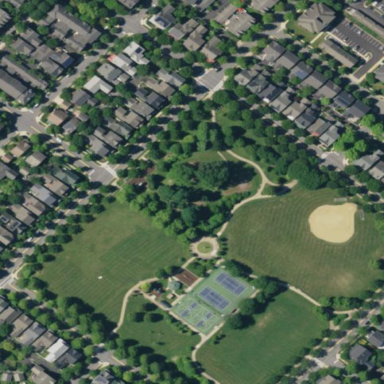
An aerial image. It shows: Park.